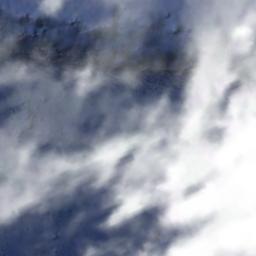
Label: cloud